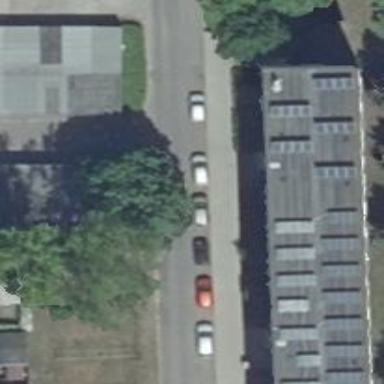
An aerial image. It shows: Residential road with asphalt surface and separate sidewalks. On-street parallel parking available on the left lane.